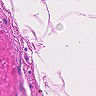
Metastatic tissue present: no